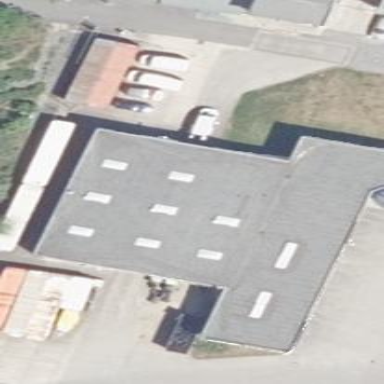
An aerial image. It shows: Building housing car repair shop.